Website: home-depot
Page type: newsletter-management
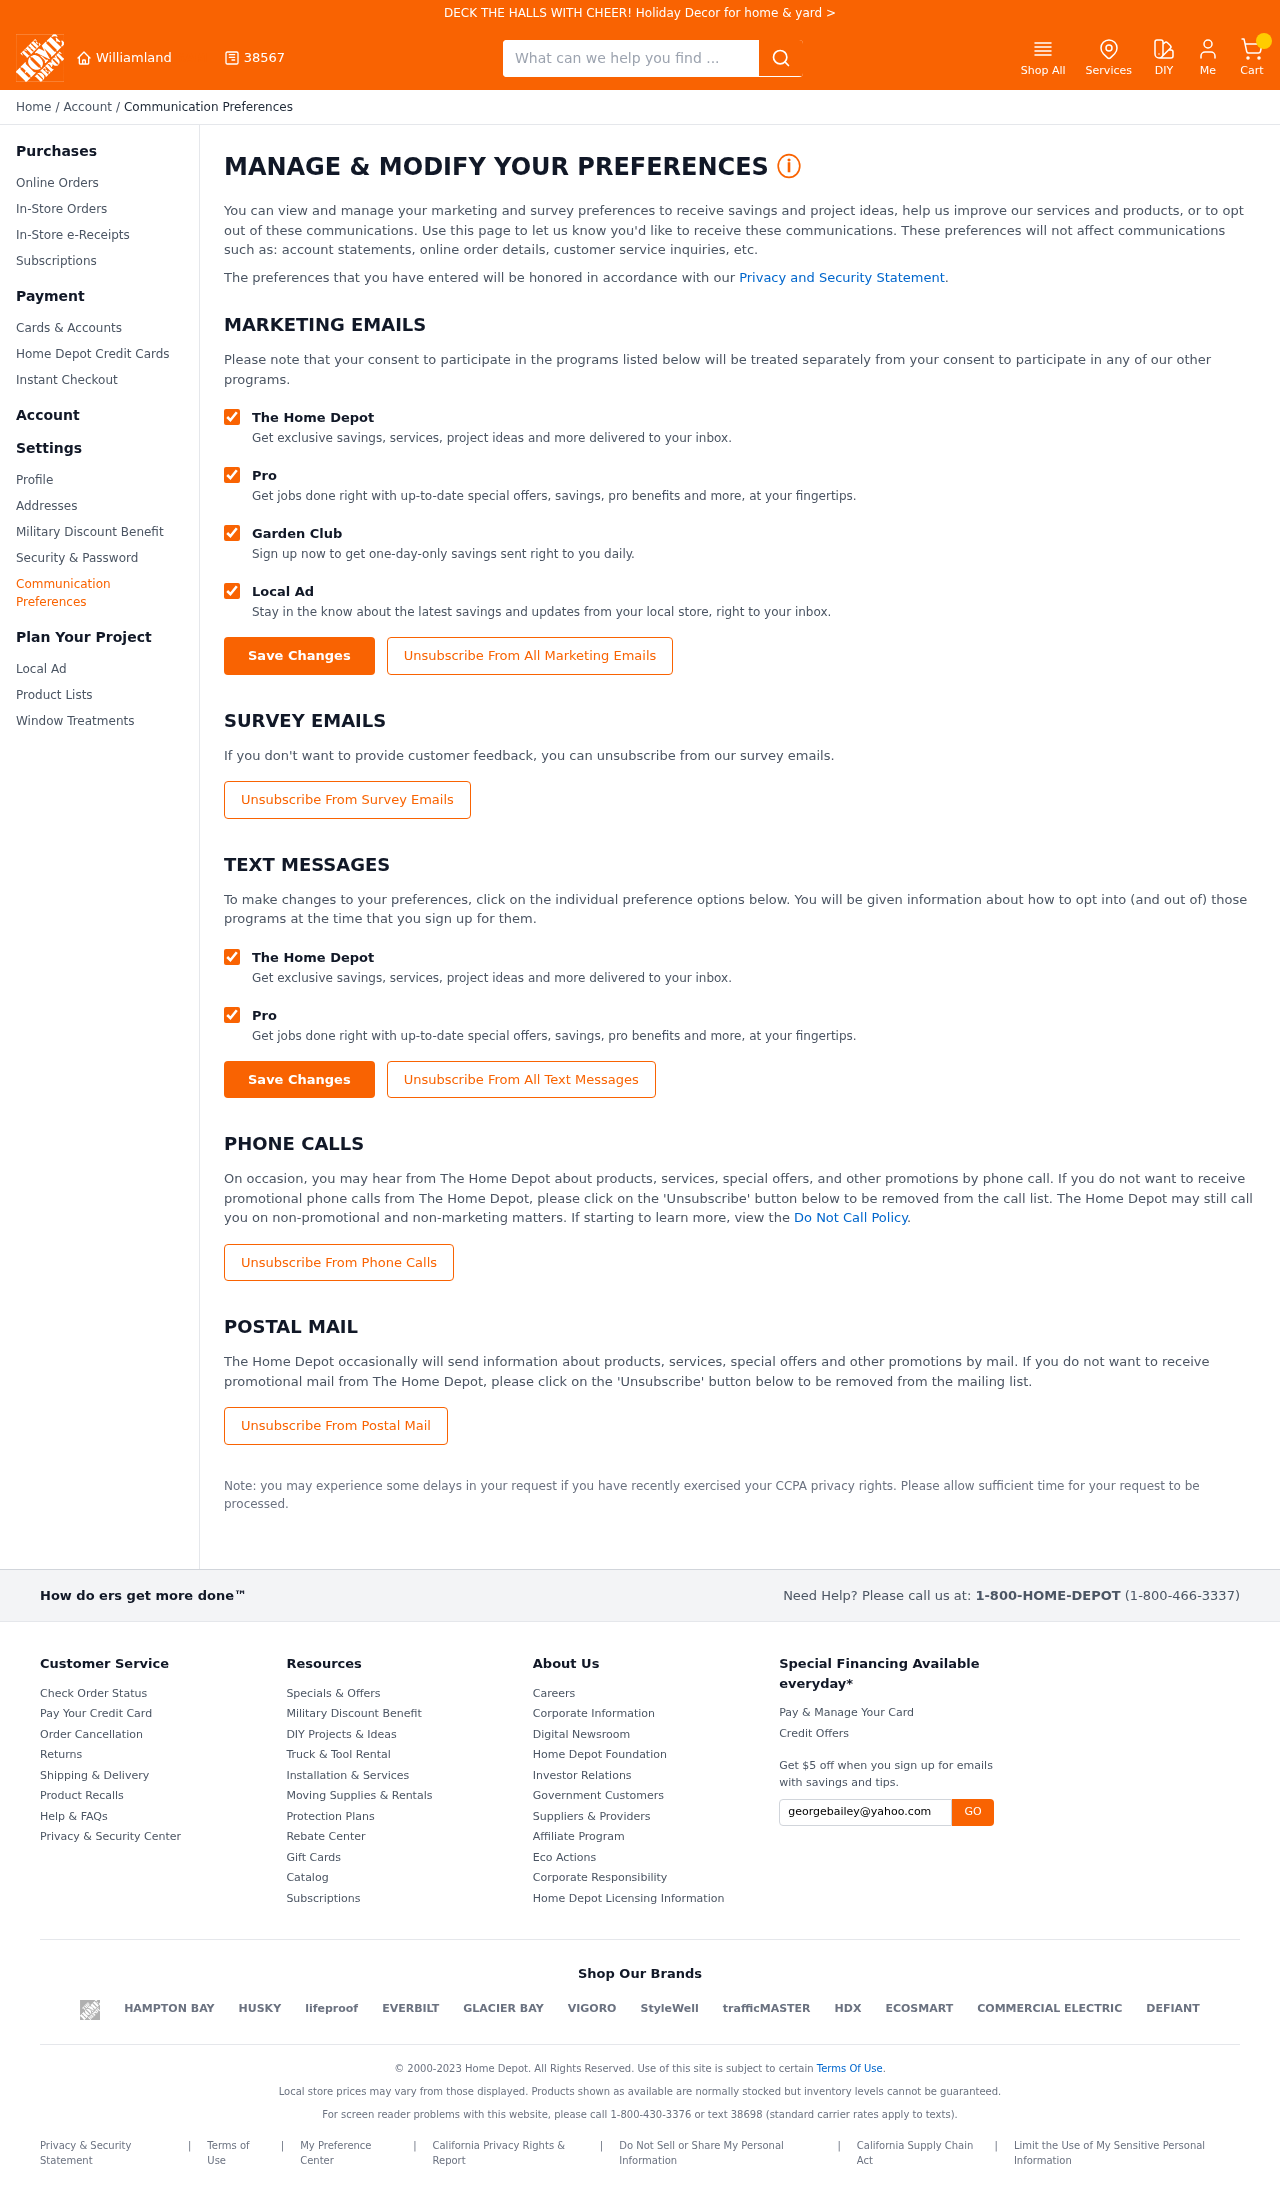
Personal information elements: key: PII_CITY
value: Williamland
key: PII_POSTCODE
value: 38567
Search elements: key: HEADER_SEARCH
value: What can we help you find ...